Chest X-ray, AP view. Patient: 49 years old, sex M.
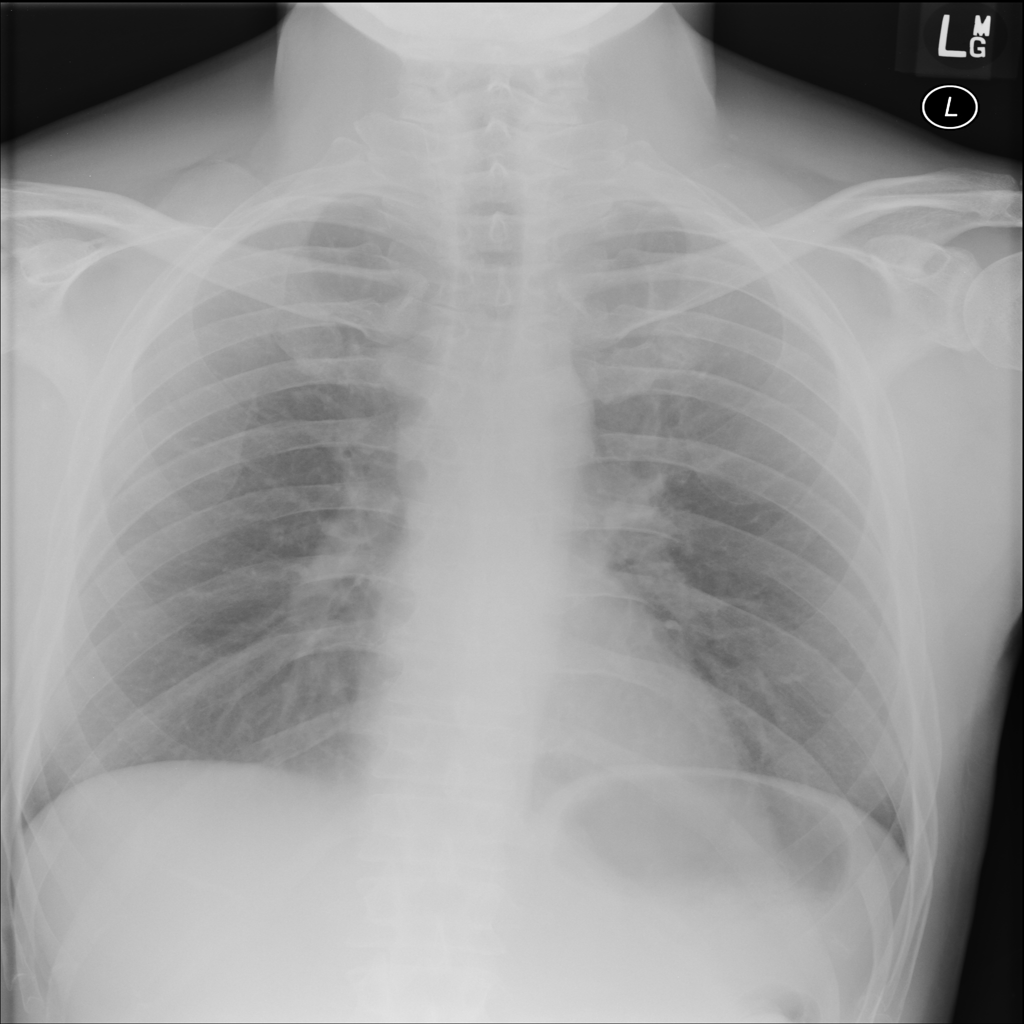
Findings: No Finding